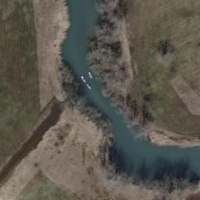
EUNIS habitat code: 16
Species observed at this site:
Pholidoptera griseoaptera